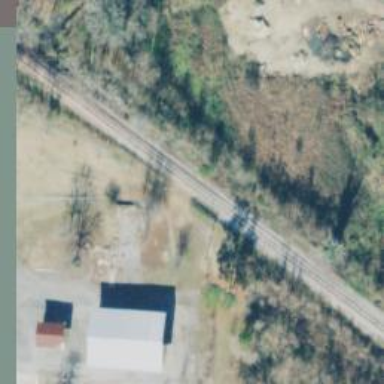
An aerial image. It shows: Abandoned railway.